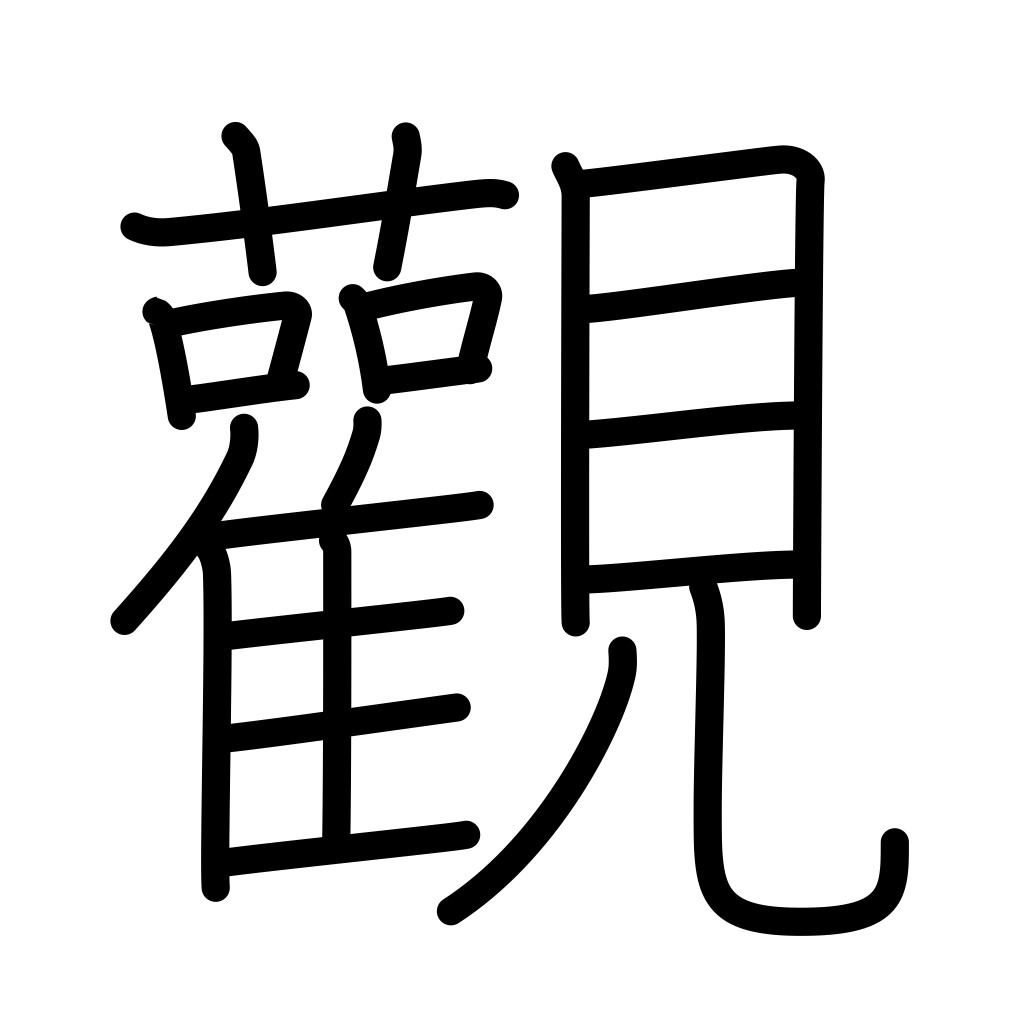
Meaning: outlook, look, appearance, condition, view